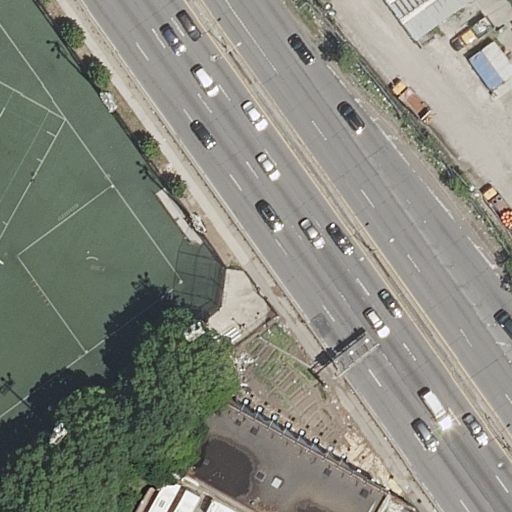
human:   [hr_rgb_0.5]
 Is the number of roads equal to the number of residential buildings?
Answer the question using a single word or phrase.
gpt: no

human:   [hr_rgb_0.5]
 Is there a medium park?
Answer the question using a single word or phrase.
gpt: no

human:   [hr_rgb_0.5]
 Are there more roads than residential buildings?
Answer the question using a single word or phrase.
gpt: yes

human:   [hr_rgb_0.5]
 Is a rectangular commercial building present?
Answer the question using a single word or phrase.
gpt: no

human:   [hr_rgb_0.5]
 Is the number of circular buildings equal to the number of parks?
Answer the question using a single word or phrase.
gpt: no

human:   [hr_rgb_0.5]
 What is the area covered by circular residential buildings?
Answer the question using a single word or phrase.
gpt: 0m2

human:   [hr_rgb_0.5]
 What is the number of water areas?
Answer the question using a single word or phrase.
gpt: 0

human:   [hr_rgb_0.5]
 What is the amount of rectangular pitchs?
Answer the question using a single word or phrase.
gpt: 1

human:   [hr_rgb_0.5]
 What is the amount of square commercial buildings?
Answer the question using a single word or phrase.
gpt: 0

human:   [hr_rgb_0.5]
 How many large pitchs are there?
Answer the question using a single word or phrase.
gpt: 1

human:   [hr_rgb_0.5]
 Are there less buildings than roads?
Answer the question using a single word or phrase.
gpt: yes

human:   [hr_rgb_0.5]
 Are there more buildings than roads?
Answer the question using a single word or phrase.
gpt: no

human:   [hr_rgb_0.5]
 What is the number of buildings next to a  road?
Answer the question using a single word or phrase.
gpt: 1

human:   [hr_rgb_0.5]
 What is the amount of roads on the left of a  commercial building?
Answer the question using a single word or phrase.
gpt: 0

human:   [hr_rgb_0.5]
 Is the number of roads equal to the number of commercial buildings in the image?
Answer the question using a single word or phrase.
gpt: no

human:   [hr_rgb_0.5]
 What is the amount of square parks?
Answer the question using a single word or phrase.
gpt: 0

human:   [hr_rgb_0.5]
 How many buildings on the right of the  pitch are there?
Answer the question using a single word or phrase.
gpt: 1

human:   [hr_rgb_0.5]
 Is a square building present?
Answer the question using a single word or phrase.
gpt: no

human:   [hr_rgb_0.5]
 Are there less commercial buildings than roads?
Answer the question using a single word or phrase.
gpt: yes

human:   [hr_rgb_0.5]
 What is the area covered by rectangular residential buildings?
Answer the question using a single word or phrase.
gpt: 535m2

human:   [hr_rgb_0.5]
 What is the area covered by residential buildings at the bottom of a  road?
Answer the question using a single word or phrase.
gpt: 535m2

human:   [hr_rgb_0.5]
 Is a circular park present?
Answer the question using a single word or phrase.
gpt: no

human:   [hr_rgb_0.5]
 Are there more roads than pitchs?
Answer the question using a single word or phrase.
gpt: yes

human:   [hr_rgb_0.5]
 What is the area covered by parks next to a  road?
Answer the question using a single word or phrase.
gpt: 9073m2

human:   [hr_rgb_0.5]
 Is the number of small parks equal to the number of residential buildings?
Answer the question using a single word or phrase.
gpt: no

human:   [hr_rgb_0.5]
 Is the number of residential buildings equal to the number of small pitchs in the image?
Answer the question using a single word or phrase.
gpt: no

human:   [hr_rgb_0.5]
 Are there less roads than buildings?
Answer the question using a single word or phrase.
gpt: no

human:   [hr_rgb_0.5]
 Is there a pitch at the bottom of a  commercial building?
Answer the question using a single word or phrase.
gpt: no

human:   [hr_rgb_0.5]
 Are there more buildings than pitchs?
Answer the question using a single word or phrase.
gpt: no

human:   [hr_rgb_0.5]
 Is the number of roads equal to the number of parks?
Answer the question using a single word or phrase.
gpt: no

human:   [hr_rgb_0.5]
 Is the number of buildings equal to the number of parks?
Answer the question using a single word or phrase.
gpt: yes

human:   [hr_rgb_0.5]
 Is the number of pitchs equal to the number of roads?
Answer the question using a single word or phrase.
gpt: no

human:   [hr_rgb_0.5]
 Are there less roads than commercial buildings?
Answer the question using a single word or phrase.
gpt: no

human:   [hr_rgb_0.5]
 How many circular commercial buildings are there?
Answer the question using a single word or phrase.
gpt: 0

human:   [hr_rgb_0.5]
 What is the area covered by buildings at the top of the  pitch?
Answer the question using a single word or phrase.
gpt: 0m2

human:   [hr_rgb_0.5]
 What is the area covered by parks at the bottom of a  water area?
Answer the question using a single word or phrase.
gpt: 0m2